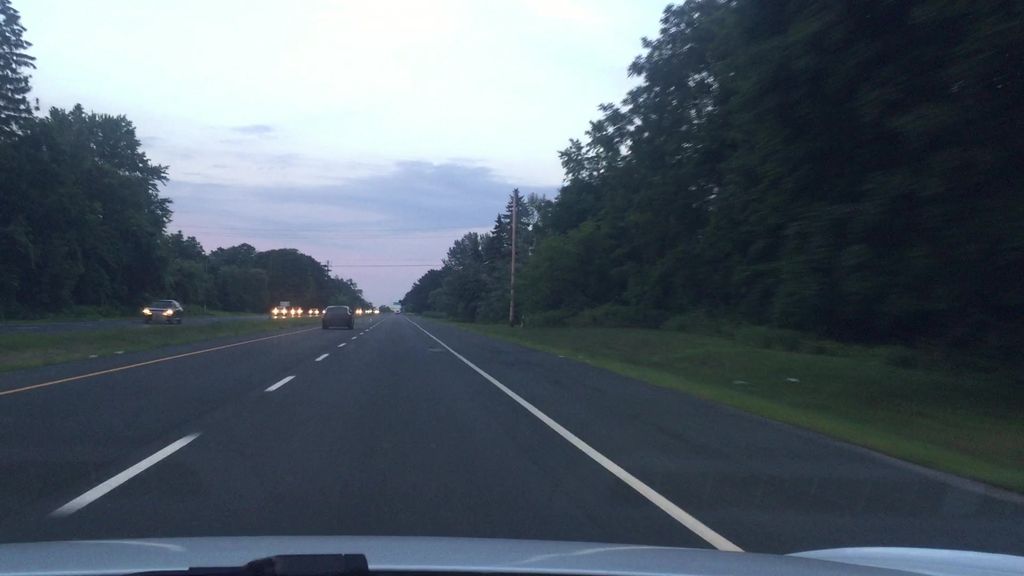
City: toronto